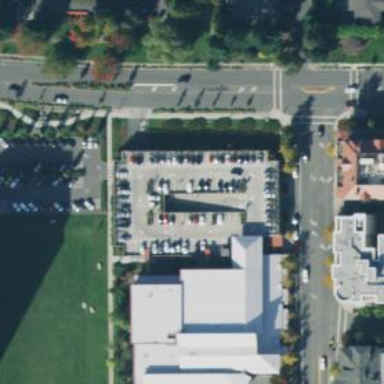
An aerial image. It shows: Multi-storey parking building.